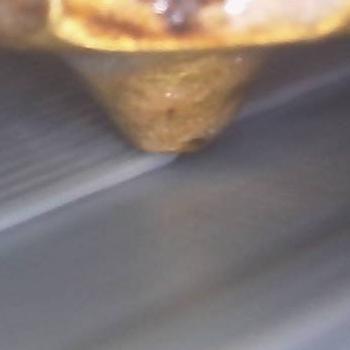
Flow rate: 52%